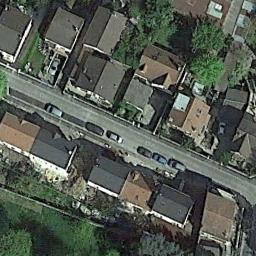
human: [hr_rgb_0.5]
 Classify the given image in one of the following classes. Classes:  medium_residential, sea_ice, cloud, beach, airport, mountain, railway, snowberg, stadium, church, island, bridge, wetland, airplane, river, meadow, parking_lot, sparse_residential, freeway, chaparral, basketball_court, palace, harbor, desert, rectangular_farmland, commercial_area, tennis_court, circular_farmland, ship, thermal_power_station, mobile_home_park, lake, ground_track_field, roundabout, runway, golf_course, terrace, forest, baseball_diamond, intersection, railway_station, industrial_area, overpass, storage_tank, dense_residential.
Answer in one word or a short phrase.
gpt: dense_residential